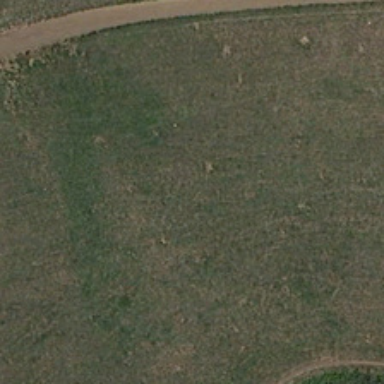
It is a large piece of green meadow .